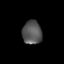
Tissue: lung
Cell type: Endothelial cells
Senescence score: 0.601
Nuclear area (px): 450
Mean DAPI intensity: 85.722